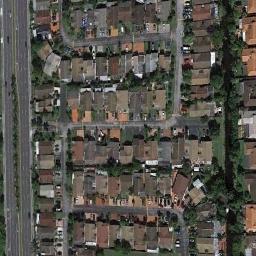
Label: residential